Question: I am using ExecuteMultipleResponse method to insert 10 account records at a time using SSIS.
'''
List<Entity> _Accounts = new List<Entity>();
// Check the batch size and process
public override void InputAccount_ProcessInput(InputAccountBuffer Buffer)
{
//List<int> personIDs = new List<int>();
int index = 0;
while (Buffer.NextRow())
{
_Accounts.Add(InputAccountFromBuffer(Buffer));
//personIDs.Add(int.Parse(Buffer.sPersonID));
index++;
if (index == 10)
{
ImportBatch();
index = 0;
}
}
ImportBatch();
}
private void ImportBatch()
{
if (_Accounts.Count > 0)
{
var multipleRequest = new ExecuteMultipleRequest()
{
Settings = new ExecuteMultipleSettings()
{
ContinueOnError = true,
ReturnResponses = true
},
Requests = new OrganizationRequestCollection()
};
foreach (var profContact in _Accounts)
{
CreateRequest reqCreate = new CreateRequest();
reqCreate.Target = profContact;
reqCreate.Parameters.Add("SuppressDuplicateDetection", false);
multipleRequest.Requests.Add(reqCreate);
}
ExecuteMultipleResponse multipleResponses = (ExecuteMultipleResponse)organizationservice.Execute(multipleRequest);
var responses = (ExecuteMultipleResponseItemCollection)multipleResponses.Results["Responses"];
foreach (var response in responses)
{
if (response.Fault != null)
{
// A fault has occurred, handle it here
}
else
{
// THIS IS WHERE I KNOW THE GUID VALUE EXIST.
}
}
//IEnumerator f = multipleResponses.Responses.GetEnumerator();
_Accounts.Clear();
}
}
'''
Above code is working fine, however, I now need to read and store Guids from response to a List. This information is essential for the next step in the package. I know, if I am creating single record I can simply say,
'''
Guid newRecord = _service.Create(account);
'''
I even managed to get down to check if the response have 'Fault' or not and if it doesn't have fault then Guid value should exist in the response.
Running response.Response.Results.Values in QuickWatch shows me the guid but I just can't find a way to read it directly and store it as a Guid.

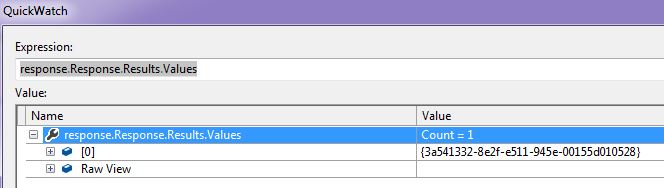
Answer: The guid of a created record should be stored in the 'OrganizationResponse' which can be found inside the 'ExecuteMultipleResponseItem'
Try the following to get the guid as a string:
'''
string id = response.Response.Results["id"].ToString()
'''
If it works as expected you should also be able to instantiate a guid, if needed:
'''
Guid guid = new Guid(id);
'''